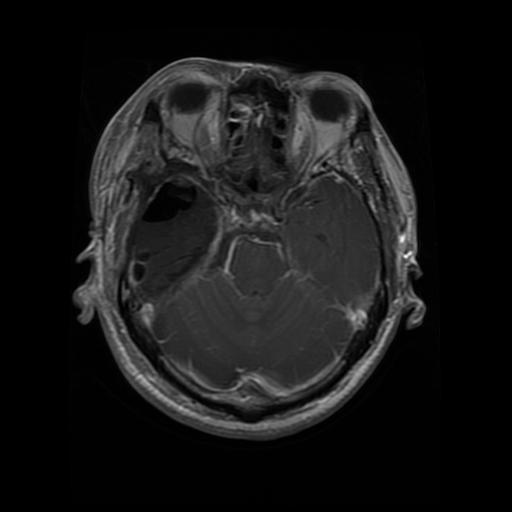
Label: glioma